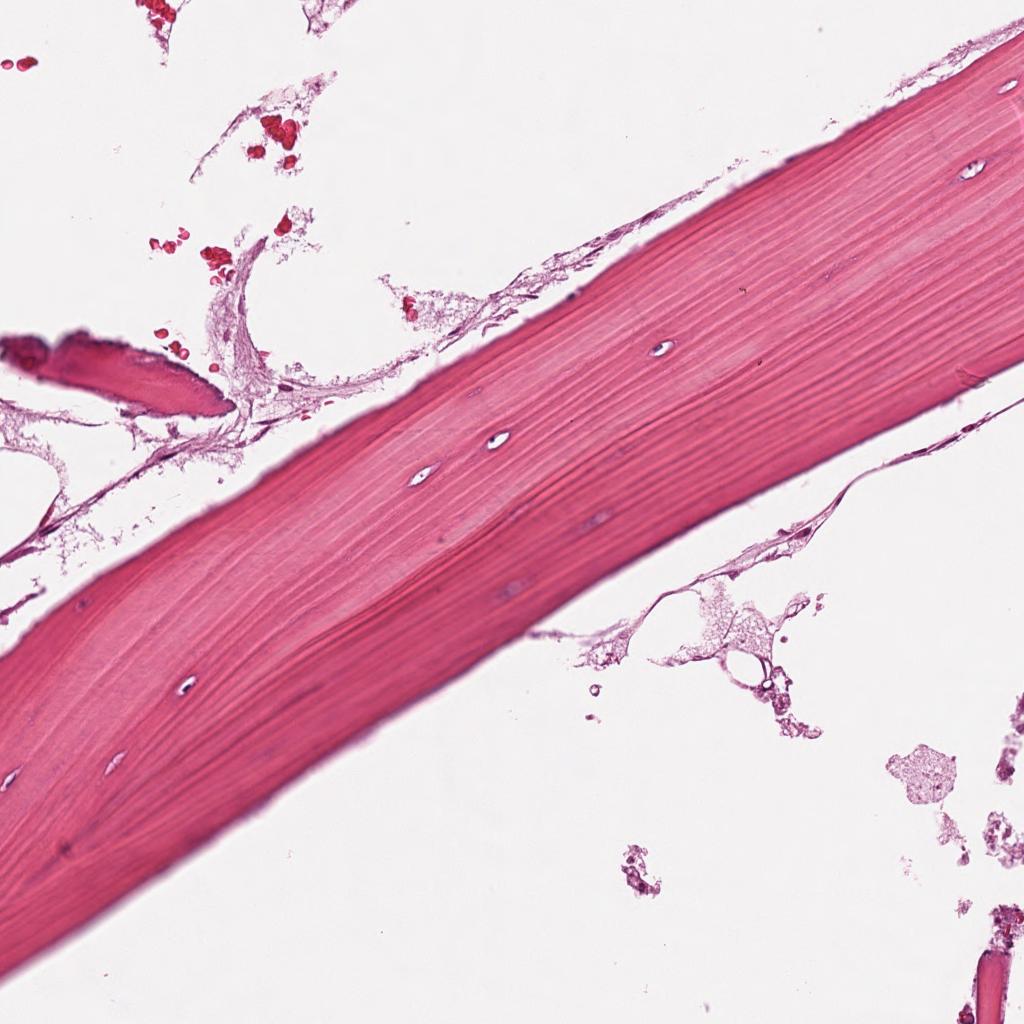
Label: Non-Tumor